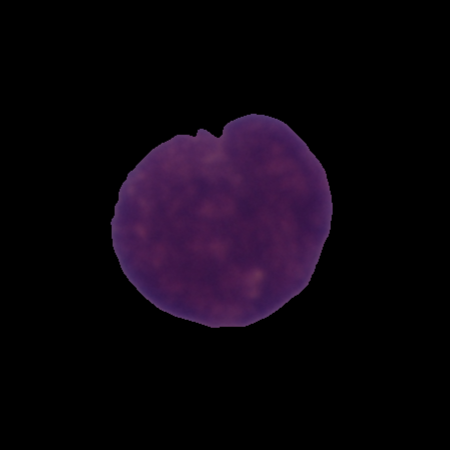
Label: cancer